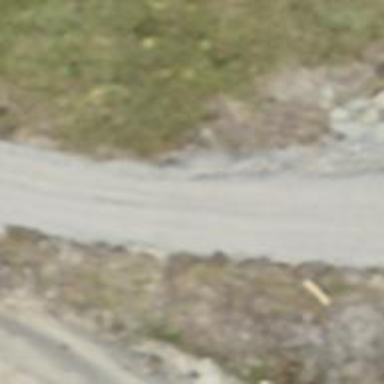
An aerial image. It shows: Track with grade 3 track type. The trail visibility is excellent.